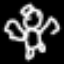
Label: angel